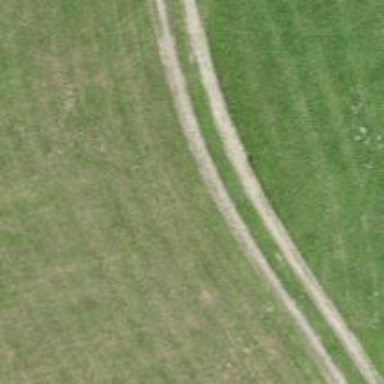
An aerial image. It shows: Gravel track with grade 3 tracktype.